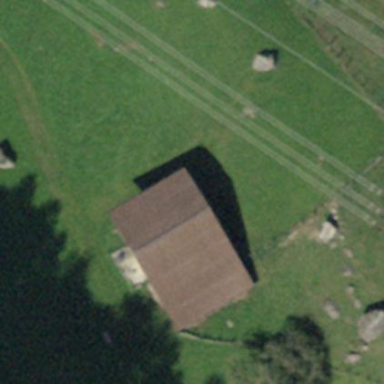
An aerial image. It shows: Barn.